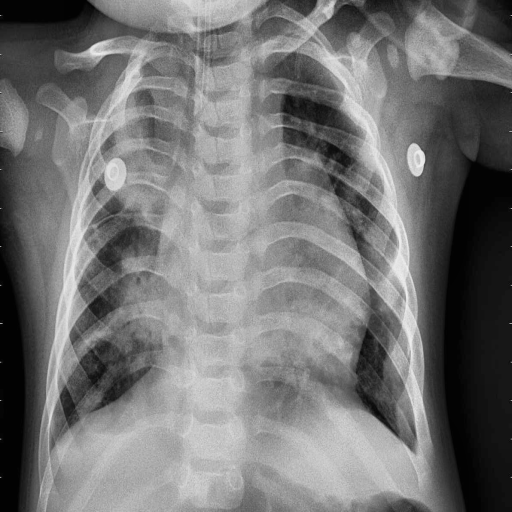
Finding: PNEUMONIA